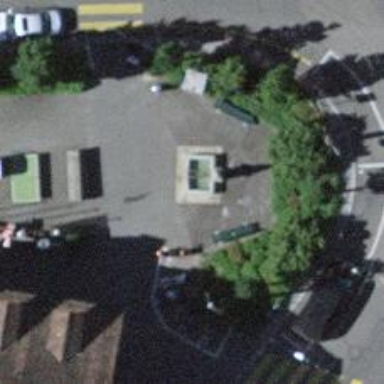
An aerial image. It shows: Drinking fountain for providing drinking water.